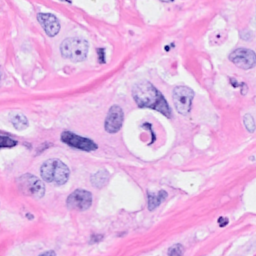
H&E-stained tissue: Breast